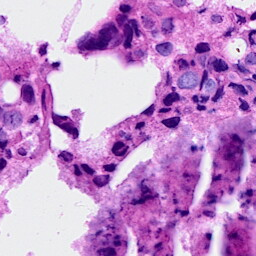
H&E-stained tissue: Breast